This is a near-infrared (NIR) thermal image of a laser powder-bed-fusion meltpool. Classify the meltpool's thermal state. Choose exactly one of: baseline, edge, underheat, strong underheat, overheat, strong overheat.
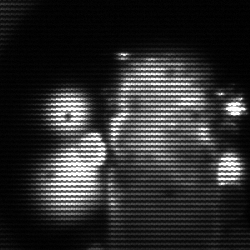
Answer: strong underheat